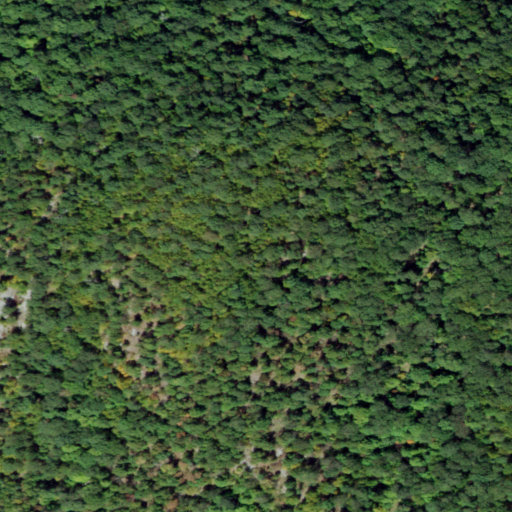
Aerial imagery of mountain in New Jersey named Millstone Hill containing only deciduous forest